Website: walmart
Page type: payment
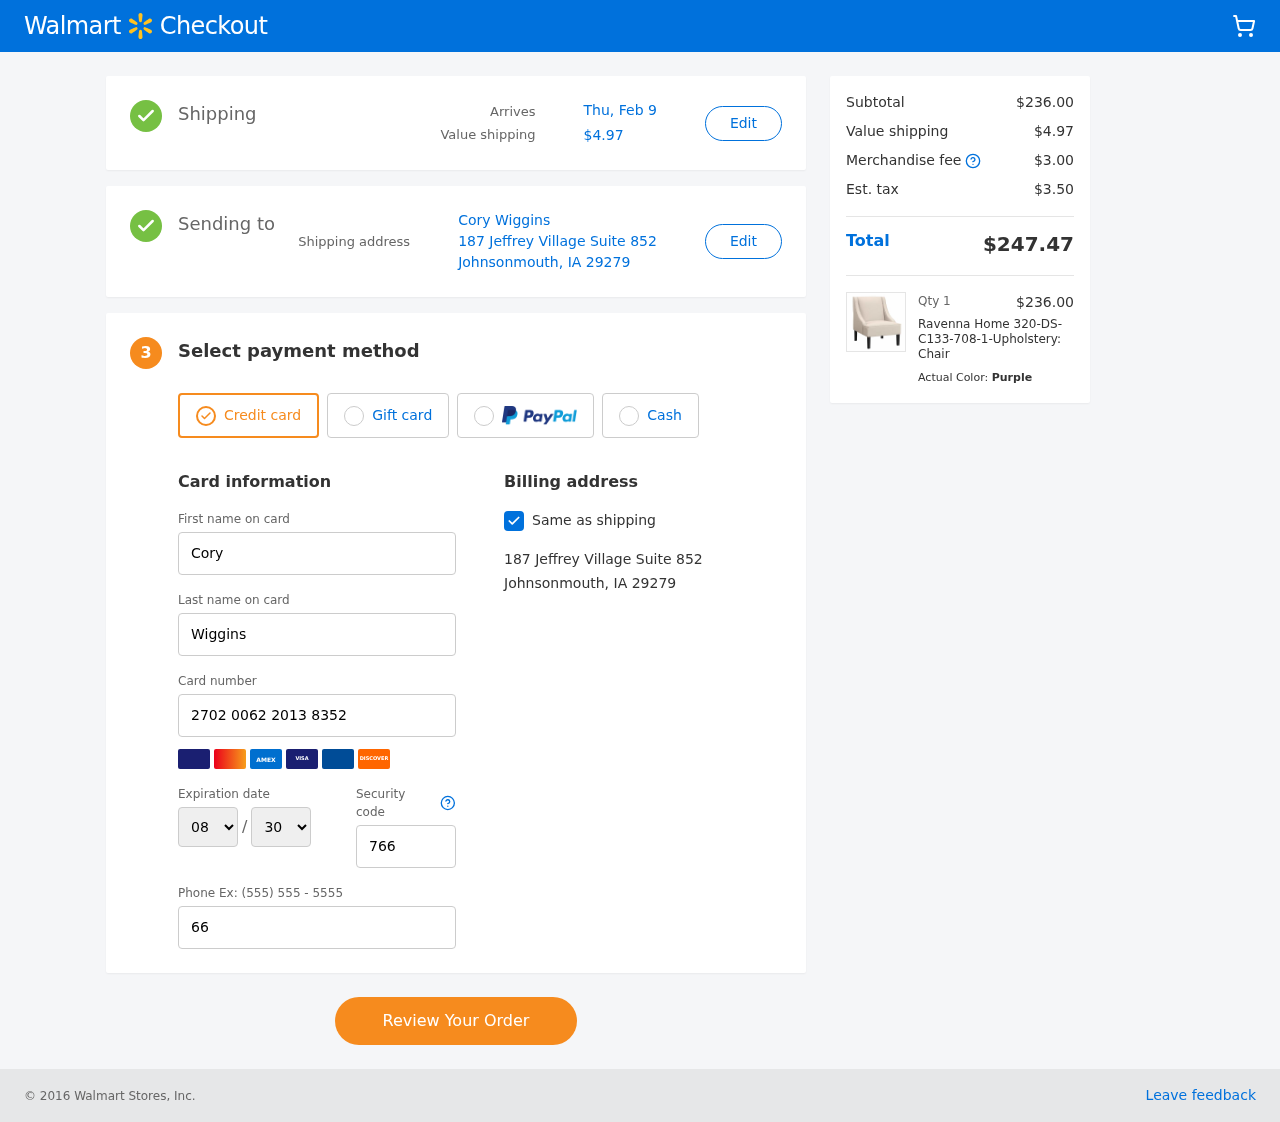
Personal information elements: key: PII_CARD_EXPIRY_MONTH
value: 08
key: PII_CARD_EXPIRY_YEAR
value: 30
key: PII_CITY_STATE_ZIP
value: Johnsonmouth, IA 29279
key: PII_FULLNAME
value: Cory Wiggins
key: PII_STREET
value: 187 Jeffrey Village Suite 852
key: PII_FIRSTNAME
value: Cory
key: PII_LASTNAME
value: Wiggins
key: PII_CARD_NUMBER
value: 2702 0062 2013 8352
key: PII_CARD_CVV
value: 766
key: PII_PHONE
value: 6639975685
Product elements: key: PRODUCT1_NAME
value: Ravenna Home 320-DS-C133-708-1-Upholstery: Chair
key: PRODUCT1_PRICE
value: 236
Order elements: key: ORDER_DELIVERY_DATE
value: Thu, Feb 9
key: ORDER_SHIPPING_COST
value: $4.97
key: ORDER_SUBTOTAL
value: $236.00
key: ORDER_MERCHANDISE_FEE
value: $3.00
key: ORDER_TAX
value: $3.50
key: ORDER_TOTAL
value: $247.47
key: ORDER_NUM_ITEMS
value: Qty 1